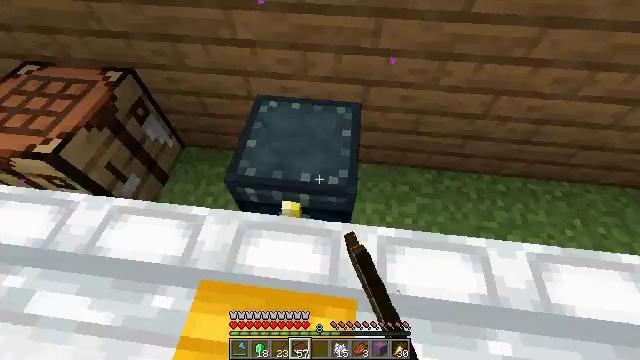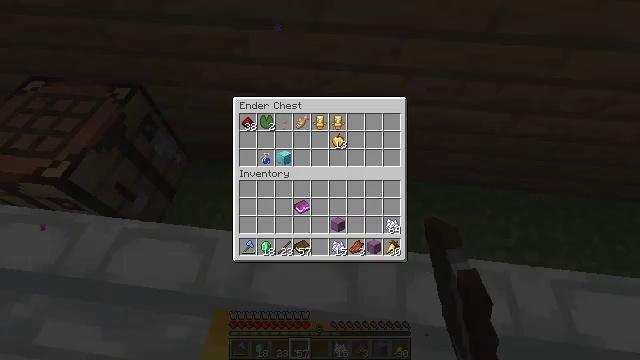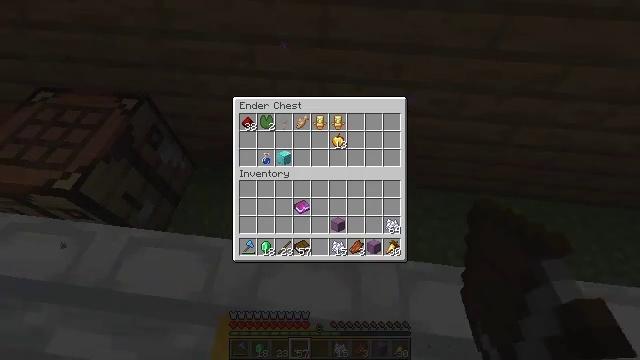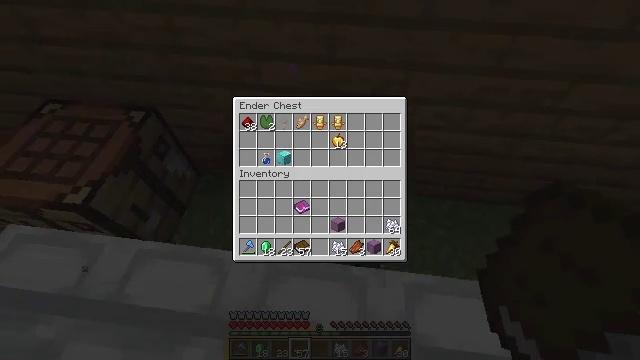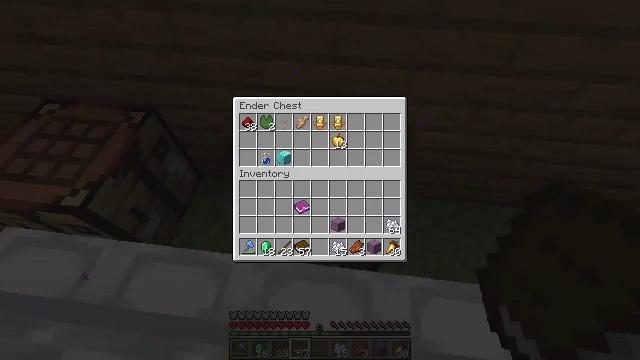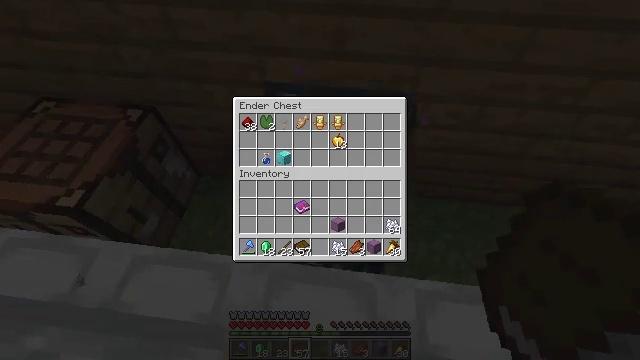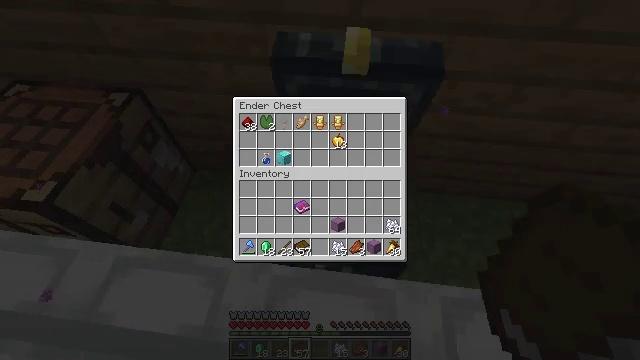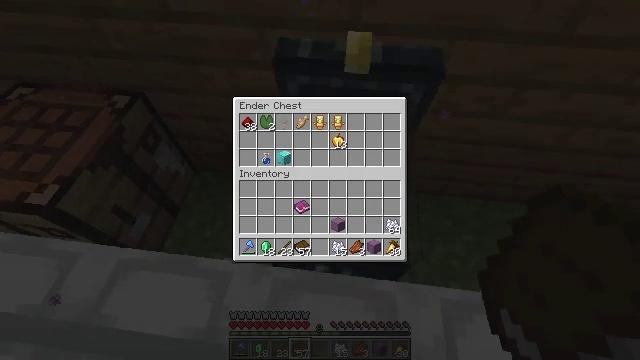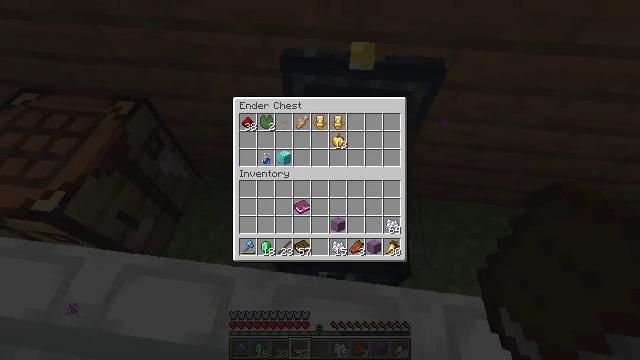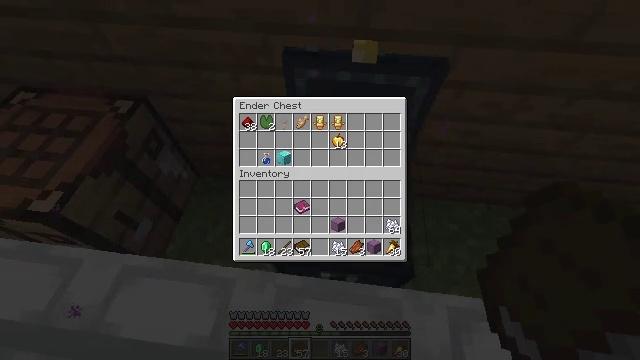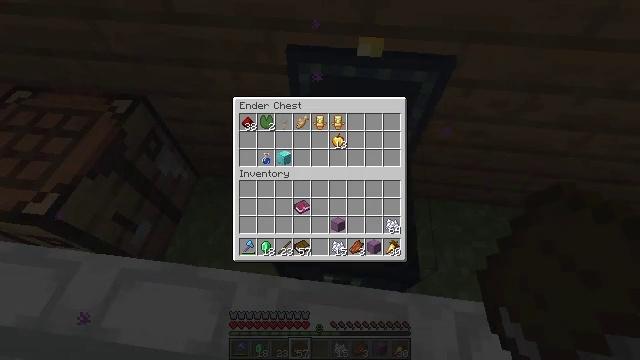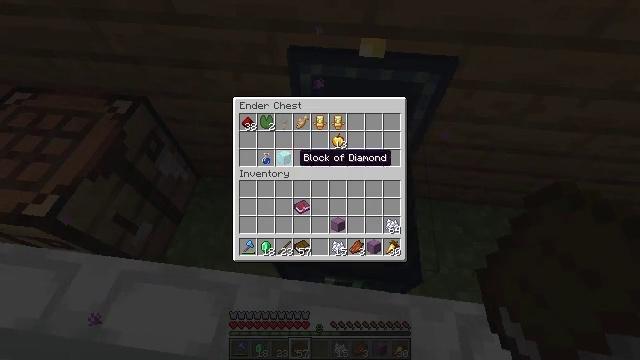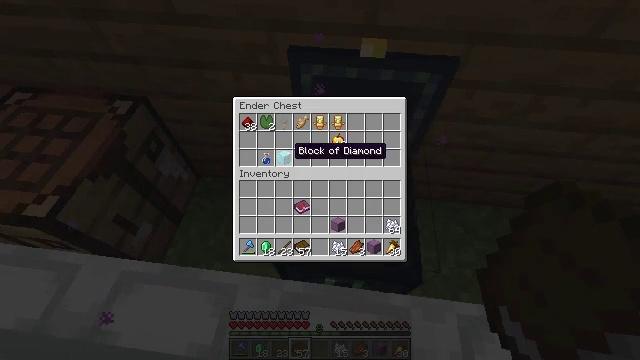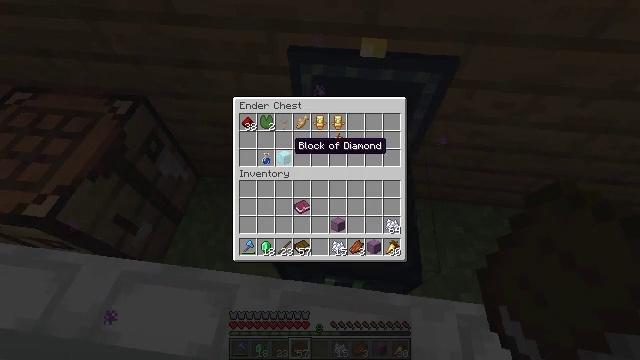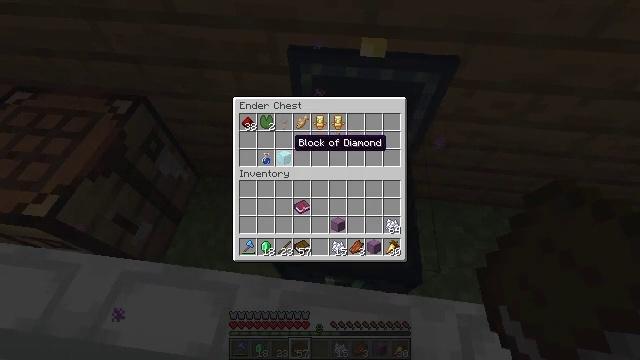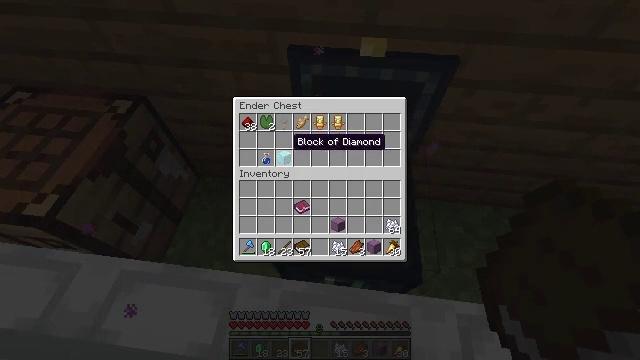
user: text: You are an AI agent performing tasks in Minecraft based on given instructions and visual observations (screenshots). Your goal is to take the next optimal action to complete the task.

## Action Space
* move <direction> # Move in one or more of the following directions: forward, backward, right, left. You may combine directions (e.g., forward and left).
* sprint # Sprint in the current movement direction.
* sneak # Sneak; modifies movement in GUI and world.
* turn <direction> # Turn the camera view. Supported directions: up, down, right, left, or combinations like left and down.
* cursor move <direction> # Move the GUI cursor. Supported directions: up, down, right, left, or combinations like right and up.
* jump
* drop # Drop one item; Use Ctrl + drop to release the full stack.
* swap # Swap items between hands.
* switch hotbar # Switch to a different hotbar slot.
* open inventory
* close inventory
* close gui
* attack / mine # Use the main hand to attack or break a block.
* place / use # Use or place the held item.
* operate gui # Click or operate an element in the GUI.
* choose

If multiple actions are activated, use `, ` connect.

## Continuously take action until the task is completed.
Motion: motion action
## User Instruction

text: Combine materials in the crafting table to form a diamond.
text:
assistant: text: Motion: cursor move right
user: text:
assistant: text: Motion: cursor move left
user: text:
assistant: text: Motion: no_op
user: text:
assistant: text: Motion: no_op
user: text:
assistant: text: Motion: no_op
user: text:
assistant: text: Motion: cursor move left
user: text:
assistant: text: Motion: no_op
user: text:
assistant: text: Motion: no_op
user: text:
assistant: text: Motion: no_op
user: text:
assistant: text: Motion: no_op
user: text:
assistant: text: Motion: cursor move left and up
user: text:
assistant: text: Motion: cursor move up
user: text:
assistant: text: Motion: no_op
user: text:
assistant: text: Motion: no_op
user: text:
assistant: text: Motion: no_op
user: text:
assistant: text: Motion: no_op
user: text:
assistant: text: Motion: no_op
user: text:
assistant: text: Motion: no_op
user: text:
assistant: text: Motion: no_op
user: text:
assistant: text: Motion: no_op
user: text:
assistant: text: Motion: no_op
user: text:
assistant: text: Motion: no_op
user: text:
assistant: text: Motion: no_op
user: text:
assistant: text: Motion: no_op
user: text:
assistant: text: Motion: cursor move up
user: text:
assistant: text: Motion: cursor move up
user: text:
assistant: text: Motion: no_op
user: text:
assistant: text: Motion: no_op
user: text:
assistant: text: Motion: no_op
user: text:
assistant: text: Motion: cursor move right and down